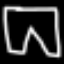
Label: pants